Question: In the proof of simulation theory : simulating concurrent write :
"a p-processors in a crcw algorithm can be no more then log(p)time faster then the best erew algorithm for the same problem"

can anyone explain me why it takes only log(p) to sort the array by the first component in the simulation proof and not O(plogp)?
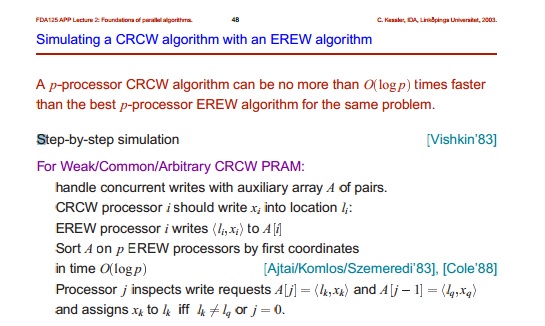
Answer: The sorting is accomplished in parallel with a log-depth <URL> with depth log^2 n is more reasonable in practice.